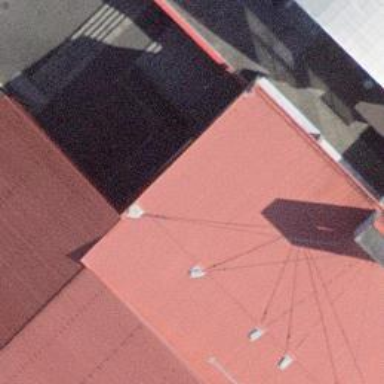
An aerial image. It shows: Restaurant.